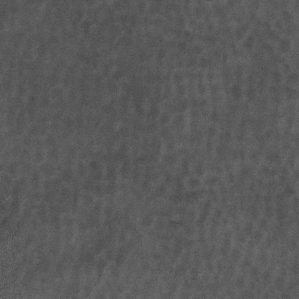
Label: non_frost